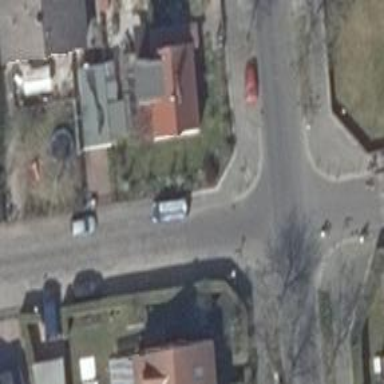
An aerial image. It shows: Unmarked crossing on the road.